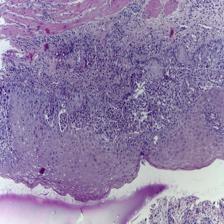
Diagnosis: OSCC